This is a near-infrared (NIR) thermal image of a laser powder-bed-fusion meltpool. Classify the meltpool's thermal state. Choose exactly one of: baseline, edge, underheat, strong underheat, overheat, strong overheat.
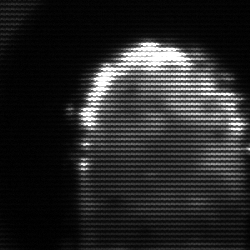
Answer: baseline